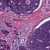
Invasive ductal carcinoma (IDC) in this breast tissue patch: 0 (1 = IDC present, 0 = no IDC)